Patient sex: F
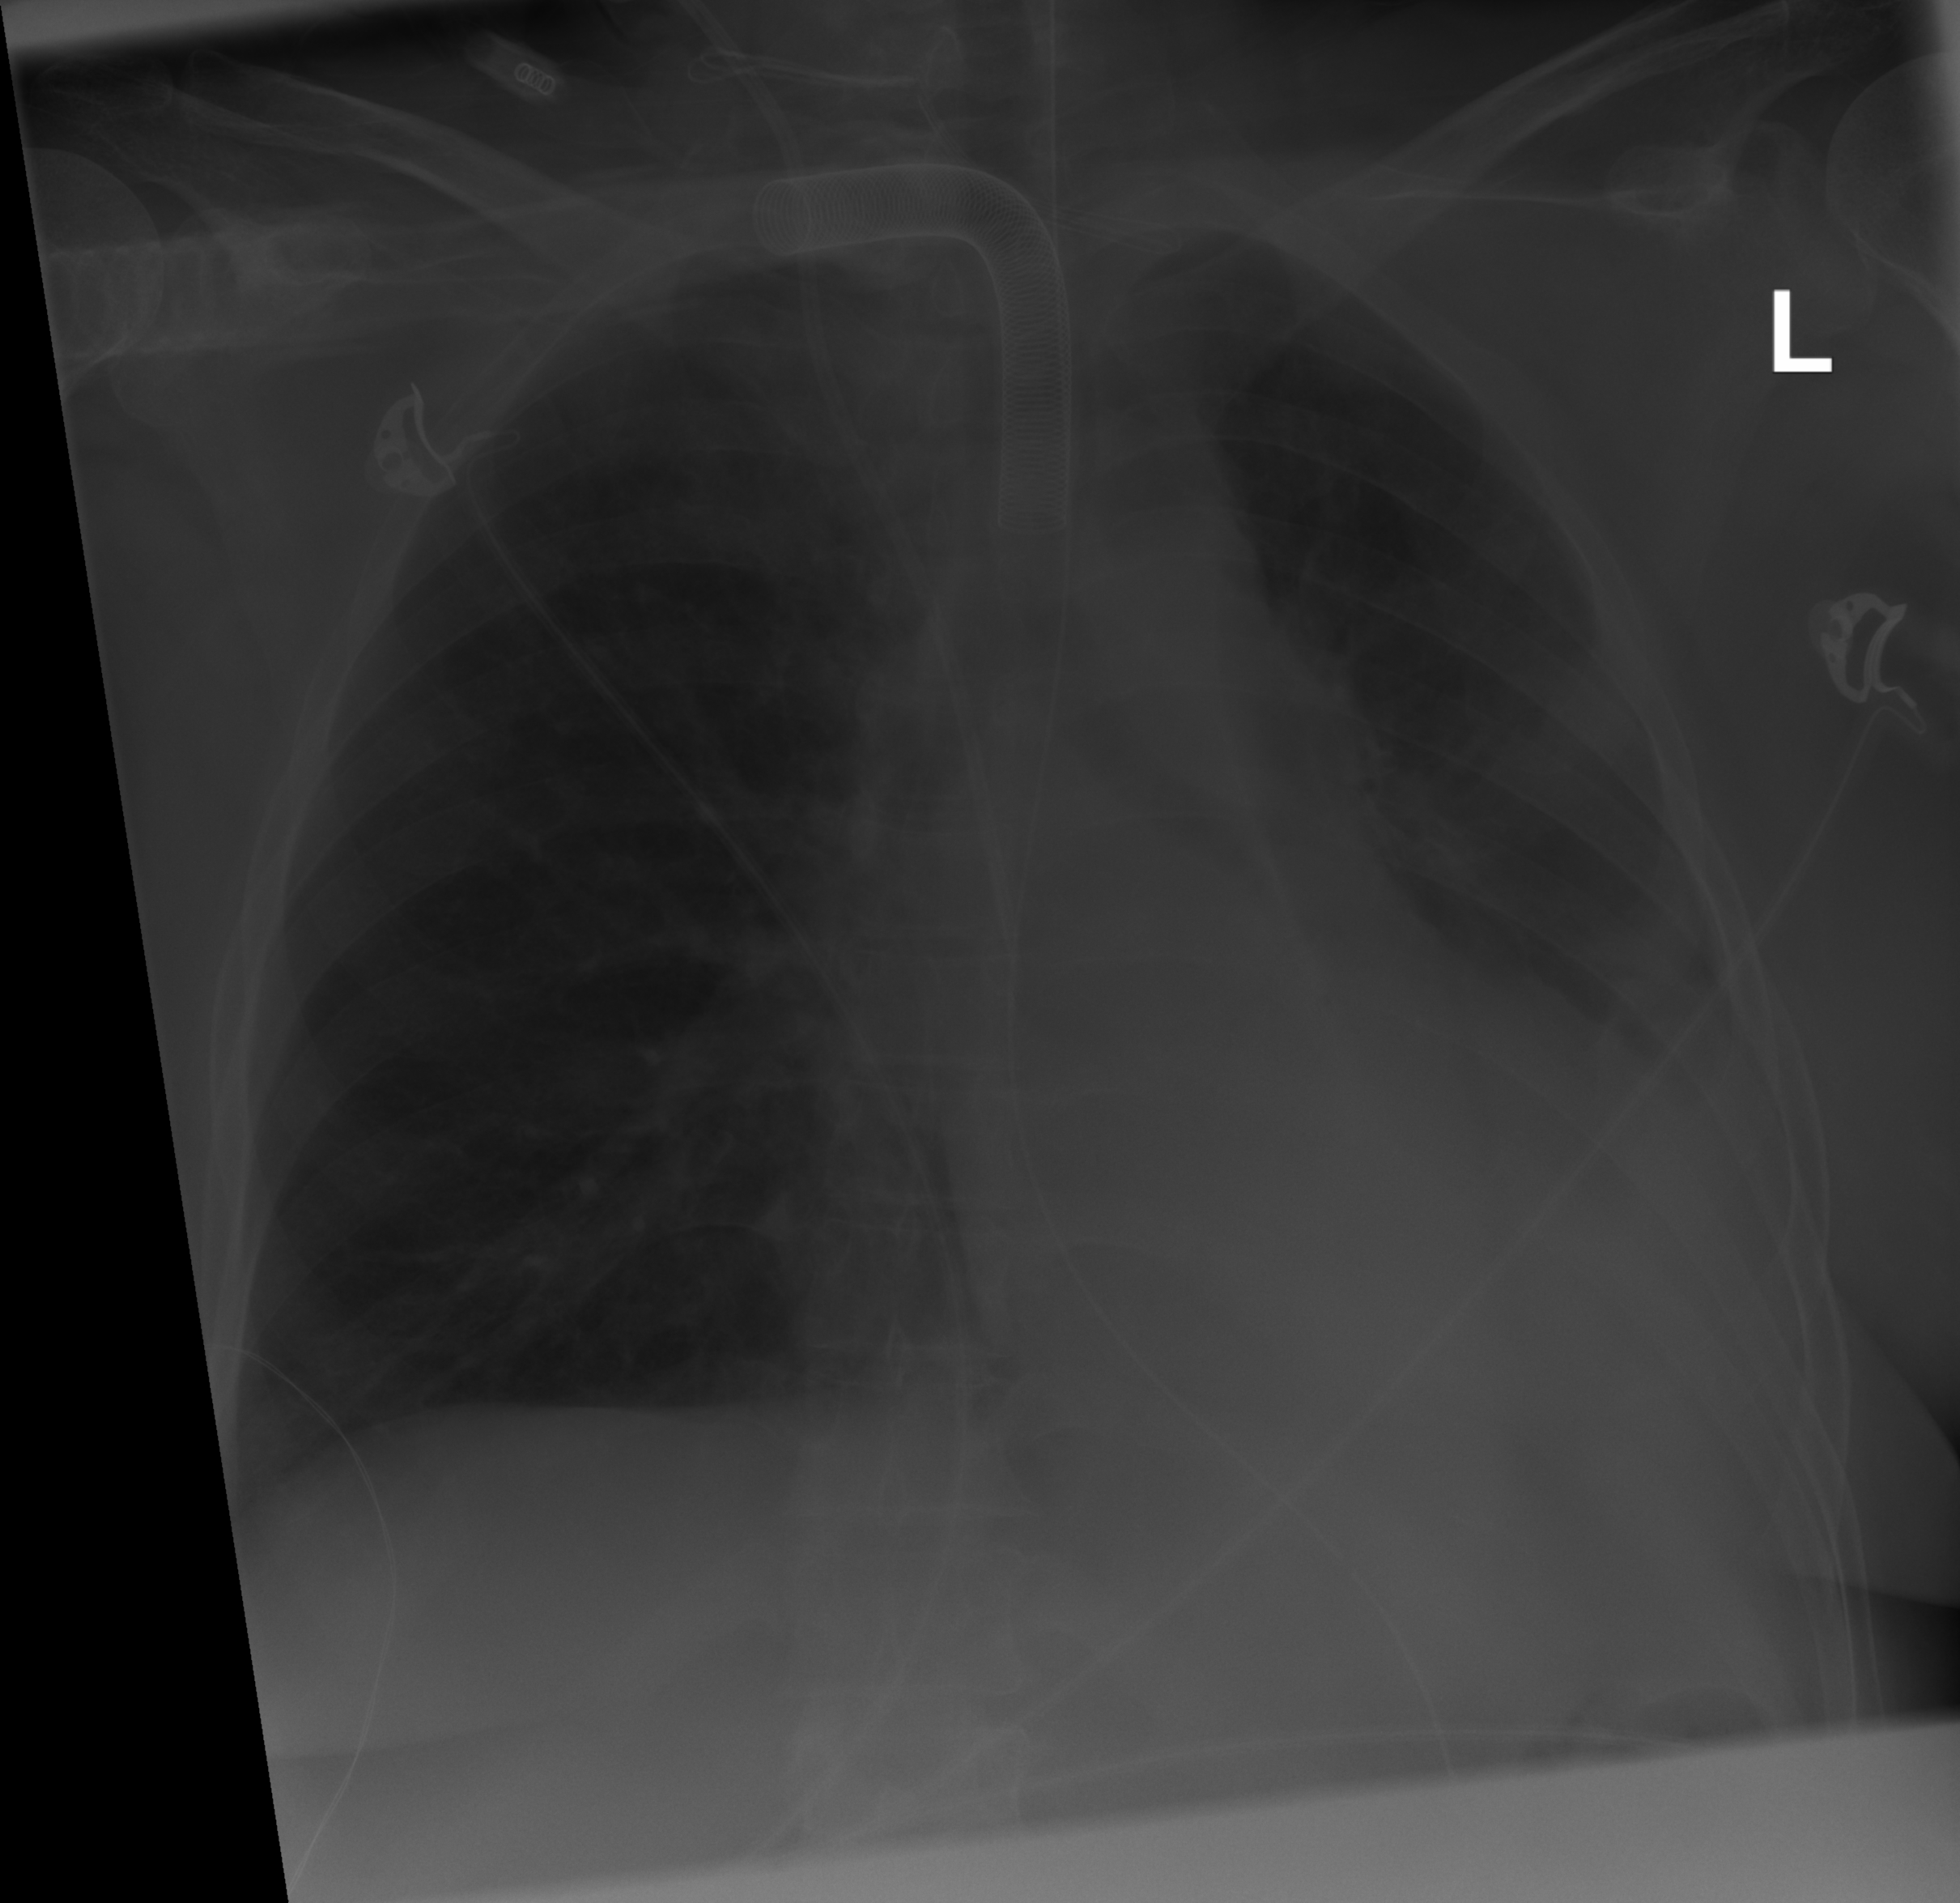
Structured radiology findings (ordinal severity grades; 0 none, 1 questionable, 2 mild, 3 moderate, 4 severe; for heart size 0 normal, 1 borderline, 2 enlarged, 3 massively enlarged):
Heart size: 1
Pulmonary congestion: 0
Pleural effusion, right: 0
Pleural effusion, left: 2
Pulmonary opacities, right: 0
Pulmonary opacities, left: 0
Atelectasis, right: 0
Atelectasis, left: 2